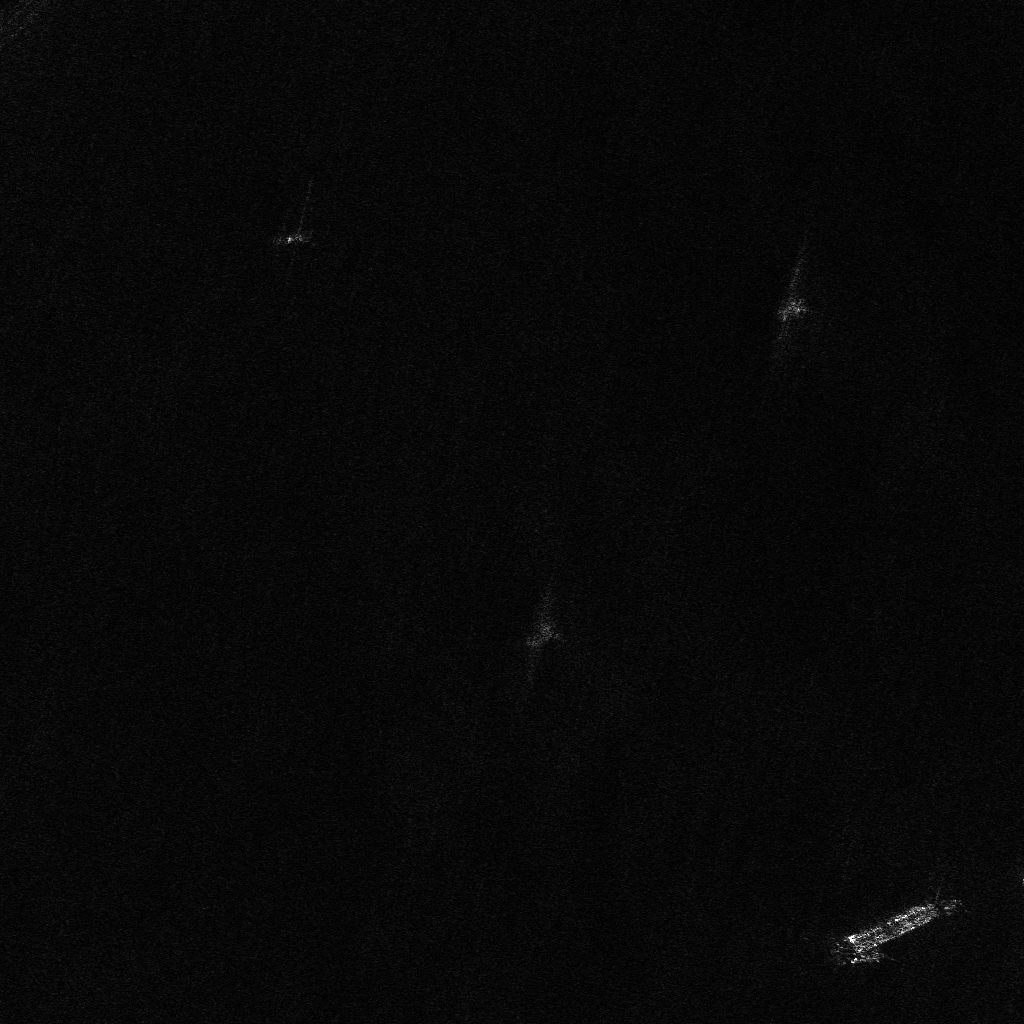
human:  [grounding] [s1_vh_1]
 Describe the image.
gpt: In the satellite image, there is  <ref>1 medium cell-container </ref> <box>[[86, 83, 89, 96, 67]]</box> located at bottom right,  <ref>1 large container </ref> <box>[[50, 60, 55, 63, 90]]</box> located at center,  <ref>1 medium container </ref> <box>[[76, 27, 79, 31, 14]]</box> located at top right,  <ref>1 medium container </ref> <box>[[27, 21, 30, 25, 73]]</box> located at top left.